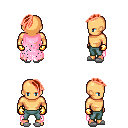
a pixel art fantasy rpg character, male body template, human, tanned skin, pink tattered cape, teal pants, red long mohawk hairstyle, gold gloves, white slippers, four views (front, back, left, right), 2x2 character sprite sheet, small pixel art, hard edges, no anti-aliasing